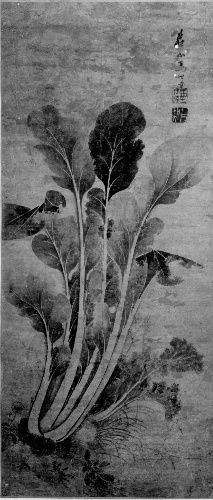
Artist: Ma Shida
Artist bio: Chinese, 15th century (?)
Object type: Hanging scroll
Classification: Paintings
Medium: Hanging scroll; ink on paper
Culture: China
Period: Ming dynasty (1368–1644)
Dimensions: Overall: 43 3/8 x 18 3/8 in. (110.2 x 46.7 cm)
Overall with mounting: 24 1/2 in. (62.2 cm)
Department: Asian Art
Credit line: From the Collection of A. W. Bahr, Purchase, Fletcher Fund, 1947
Accession year: 1947
Repository: Metropolitan Museum of Art, New York, NY
Tags: Vegetables